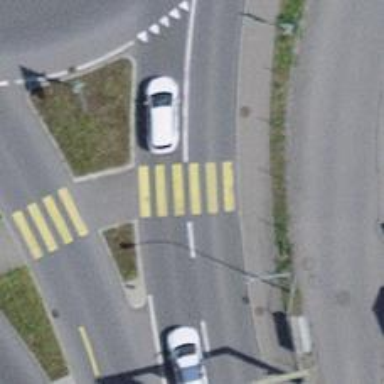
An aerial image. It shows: Zebra crossing on footway.